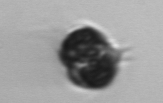
Label: Mesodinium